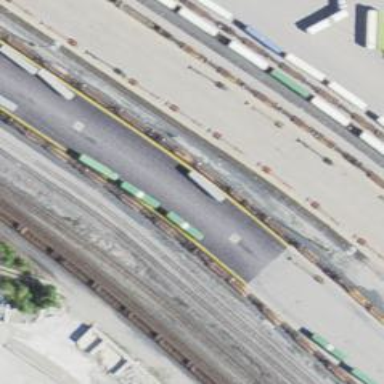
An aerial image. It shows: Intermodal railway yard.